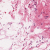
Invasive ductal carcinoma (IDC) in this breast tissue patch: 0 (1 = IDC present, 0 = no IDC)